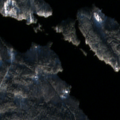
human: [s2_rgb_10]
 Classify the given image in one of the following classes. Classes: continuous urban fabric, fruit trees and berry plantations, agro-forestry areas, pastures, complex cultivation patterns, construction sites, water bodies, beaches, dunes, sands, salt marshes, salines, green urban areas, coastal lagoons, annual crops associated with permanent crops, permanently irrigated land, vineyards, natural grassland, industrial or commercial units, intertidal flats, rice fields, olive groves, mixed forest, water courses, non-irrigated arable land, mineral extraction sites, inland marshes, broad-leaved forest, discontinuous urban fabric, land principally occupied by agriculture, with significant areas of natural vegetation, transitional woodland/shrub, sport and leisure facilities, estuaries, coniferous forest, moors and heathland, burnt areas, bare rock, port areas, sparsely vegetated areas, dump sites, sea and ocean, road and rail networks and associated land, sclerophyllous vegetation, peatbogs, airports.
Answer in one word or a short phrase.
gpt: mixed forest, transitional woodland/shrub, water bodies